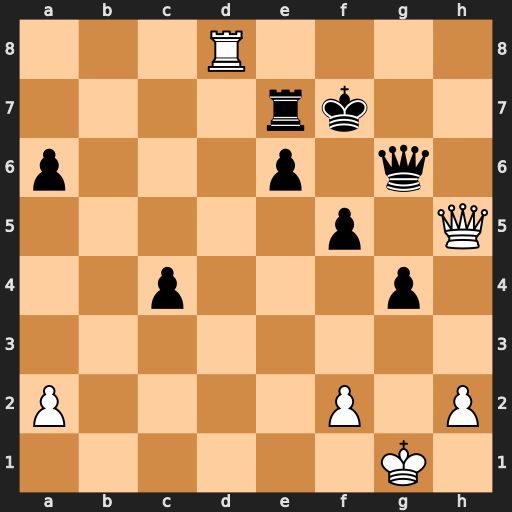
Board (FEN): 3R4/4rk2/p3p1q1/5p1Q/2p3p1/8/P4P1P/6K1
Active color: w
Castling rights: -
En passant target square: -
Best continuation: Rf8+ Kxf8 Qxg6